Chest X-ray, PA view. Patient: 56 years old, sex M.
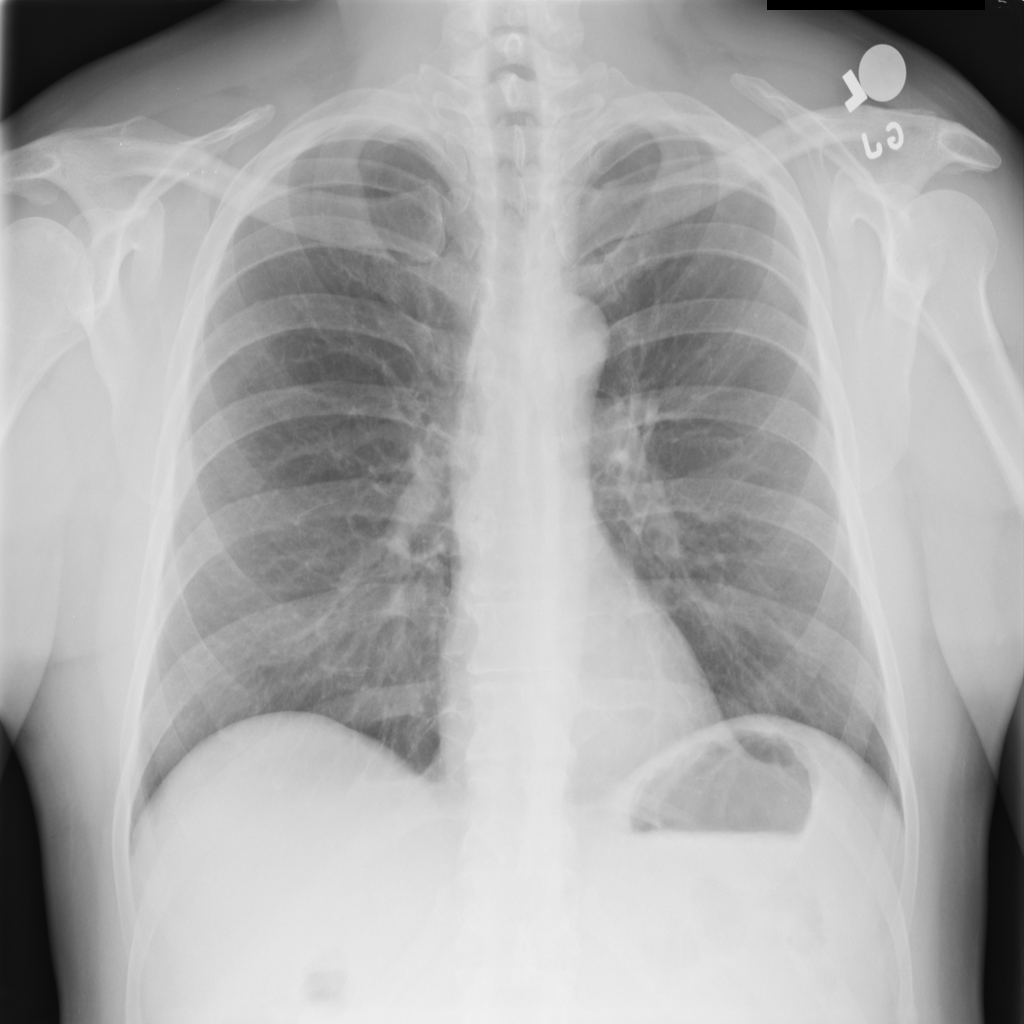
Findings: No Finding